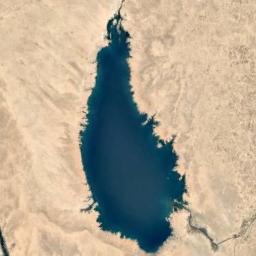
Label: lake